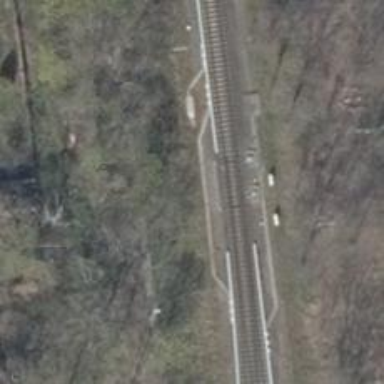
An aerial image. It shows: Railway switch with turnout to the right.